三年级 · 度量几何学
在横线上填上合适的单位。

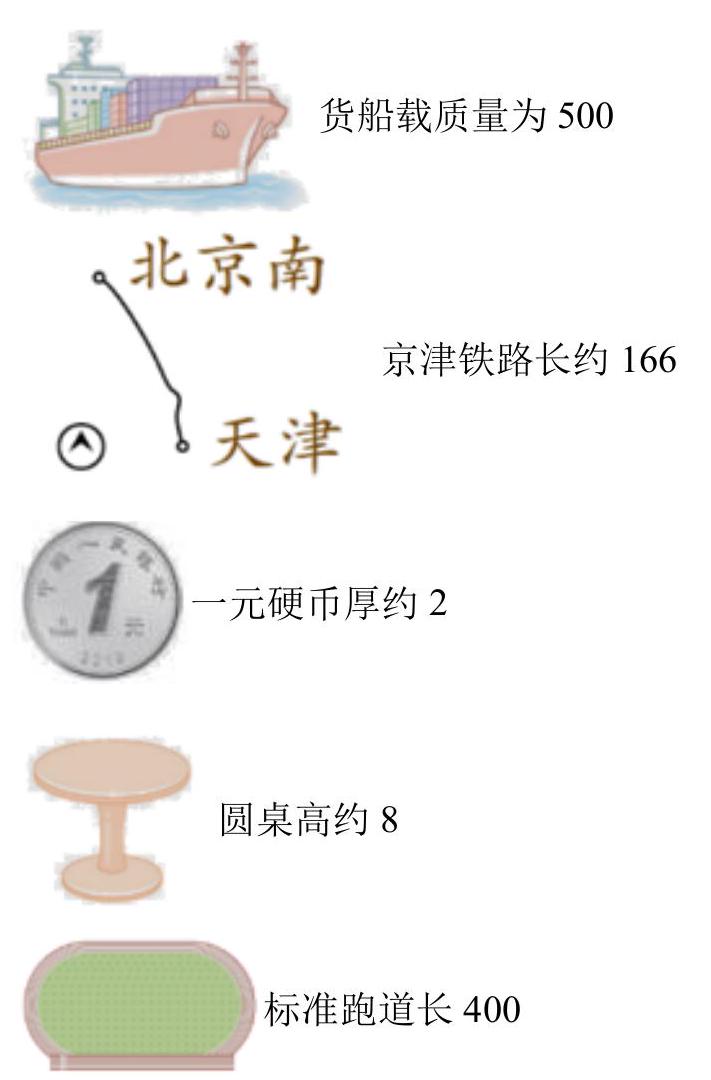
答案: 克; 吨; 千米; 毫米; 分米; 米